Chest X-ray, PA view. Patient: 48 years old, sex F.
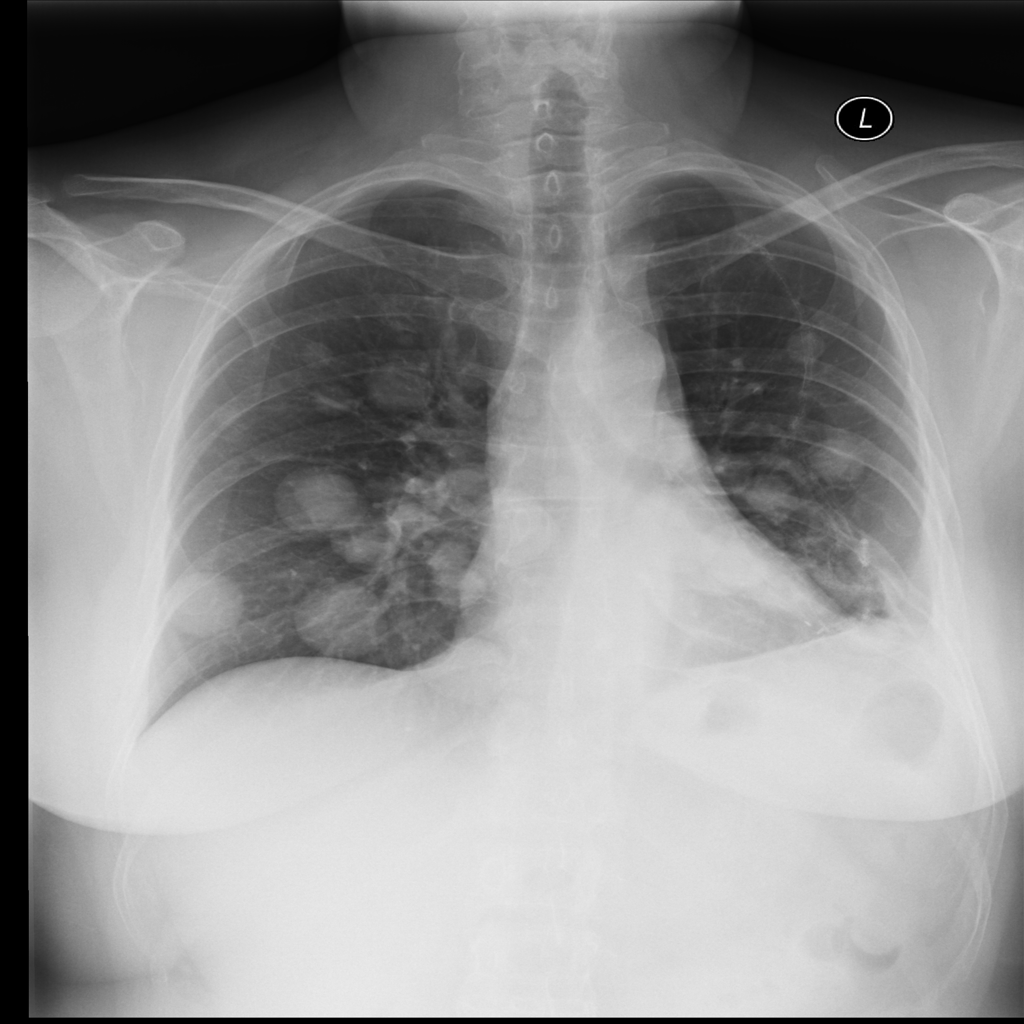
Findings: Effusion, Nodule